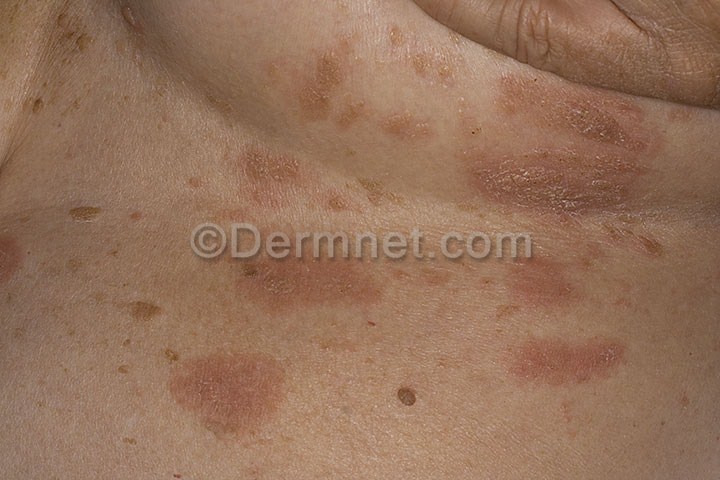
Disease: Seborrheic Keratoses and other Benign Tumors